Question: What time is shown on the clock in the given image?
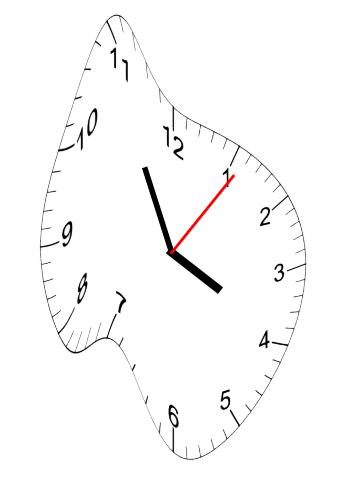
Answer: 03:55:06